Question: In HTML, with CSS, one can do "float" for images, just like this

the image is surrounded by text.
How can I do it ?
I can't use UIWebview, because
1. UIWebView has a slight lag after you loadHTML. Its content doesn't show immediately, not like UILabel or UIImage
2. The image is async loaded, so I need a white space holder there with UIActivityView spinning
Is that possible I just use a UIImageView & UILabel to do ?
Thanks
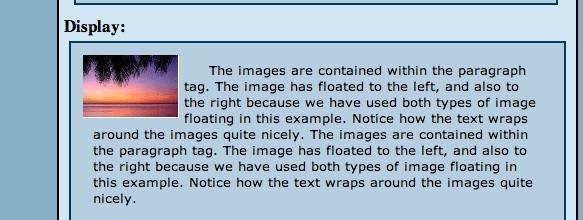
Answer: The "easy" way is probably to use labels and an image. If your text/images are static, then you can split the text at the right place beforehand. If not, you'll have to do some text size measurements; see <URL>. Figuring out where all the line breaks should be is non-trivial.
The "hard" way is to create your own subclass of UIView with 'text' and 'image' properties and have it do all the string/image layout and drawing. It's not actually that much harder than figuring out where the line breaks should be dynamically.
The "harder" way is to use Core Text (iOS 3.2+); the <URL>.